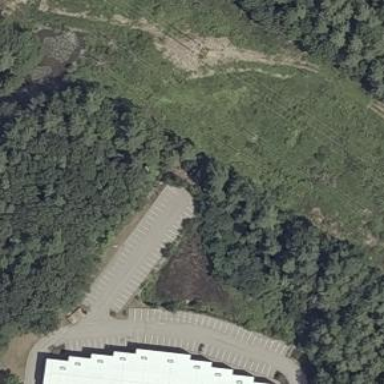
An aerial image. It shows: Parking area with surface.